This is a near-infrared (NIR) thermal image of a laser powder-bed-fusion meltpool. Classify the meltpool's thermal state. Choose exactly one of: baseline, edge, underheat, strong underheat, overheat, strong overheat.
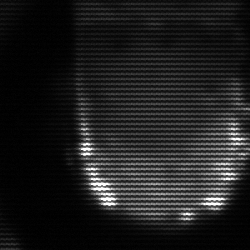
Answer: baseline